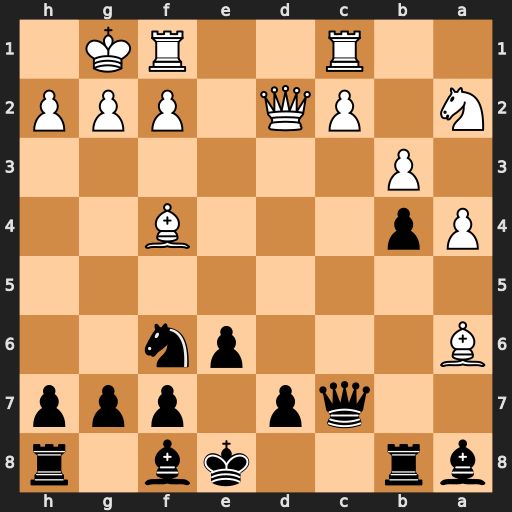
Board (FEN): br2kb1r/2qp1ppp/B3pn2/8/Pp3B2/1P6/N1PQ1PPP/2R2RK1
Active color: b
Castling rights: k
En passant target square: -
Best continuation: Qc6 f3 Qxa6 Bxb8 Qb6+ Kh1 Qxb8